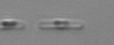
Label: Skeletonema